Question: I want to create a multitier project with 3 layers (or tiers? what's the difference?)
Now, how should I name each layer (tier) ?
I saw this description on wikipedia:

But I can not simply name my layers "Presentation tier", "Logic tier" and "Data tier", can I?
That won't be that appropriate in the namespaces.
Any ideas for the naming?
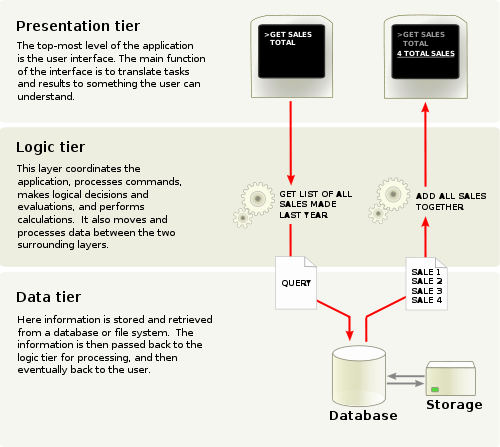
Answer: Tier and layer are sometimes used interchangably, but there is a subtle distinction. Tiers are physical and layers are logical. More: <URL>
As for naming, it depends on what kind of project you're working on, and on what type of architecture you're going for.
For example, I've got a web project called Amber. It has these projects:
- - -